Interaction volume radius: 5 \u00c5
Interaction volume height: 20 \u00c5
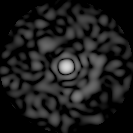
Disorder parameter: 0.853